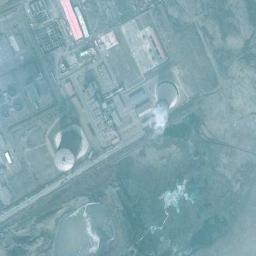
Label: thermal_power_station